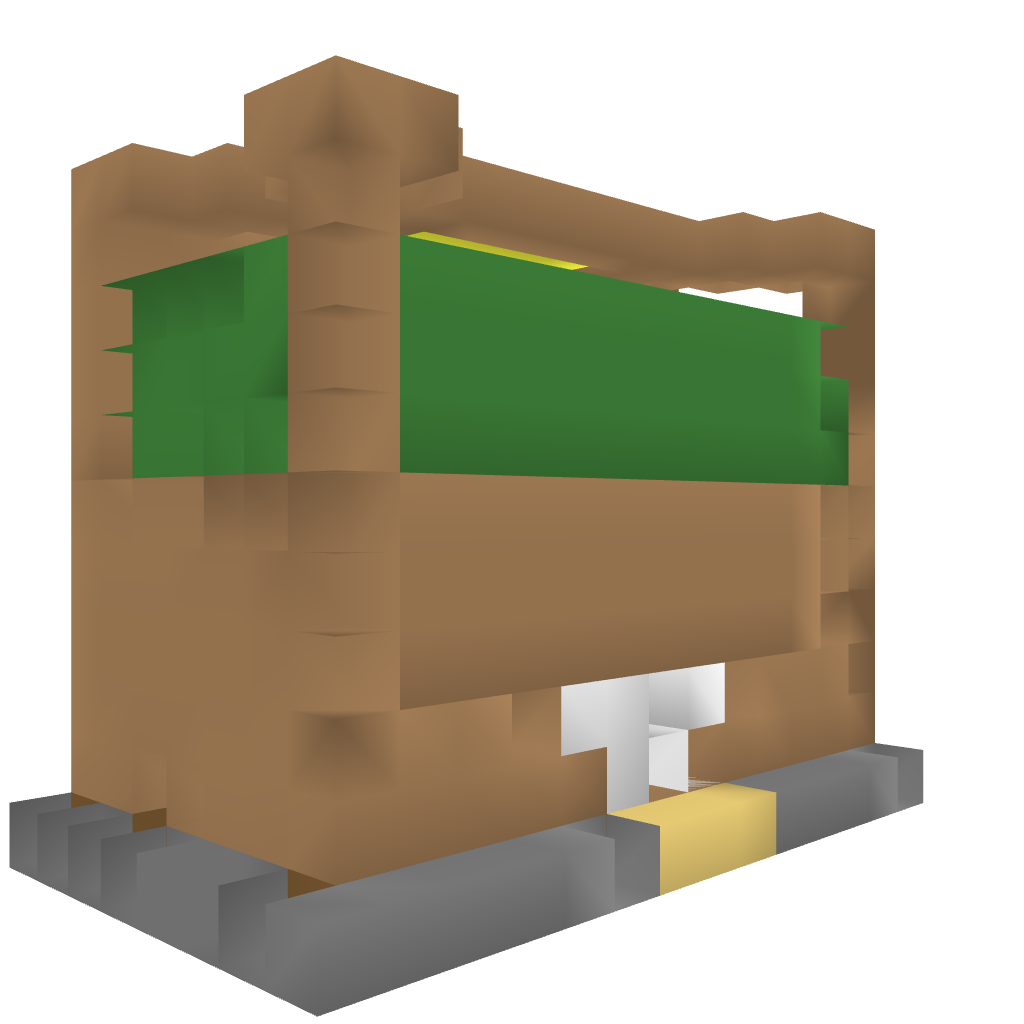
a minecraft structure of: egg farm bad low quality